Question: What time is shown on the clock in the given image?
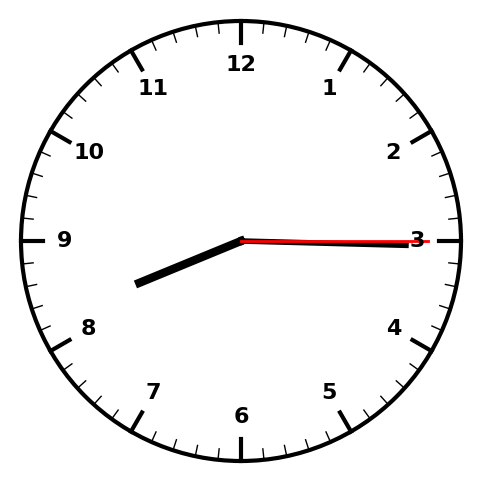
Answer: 08:15:15